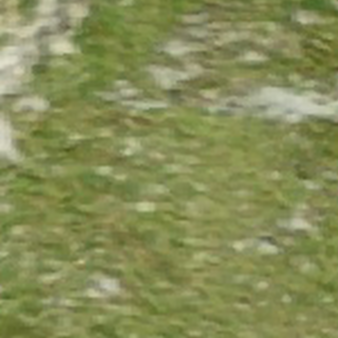
Label: other